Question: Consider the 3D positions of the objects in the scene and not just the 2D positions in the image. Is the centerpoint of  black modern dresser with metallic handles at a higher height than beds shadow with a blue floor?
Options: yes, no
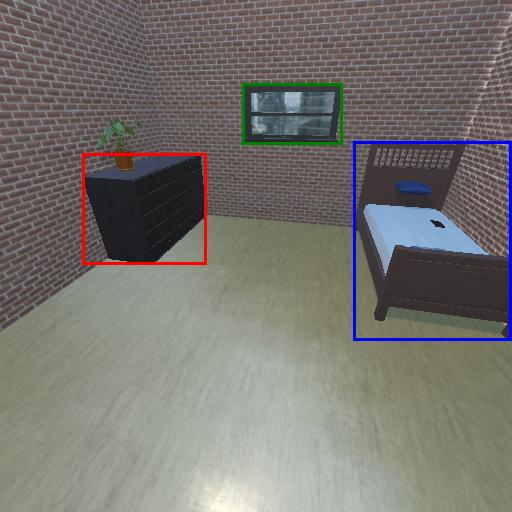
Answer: yes